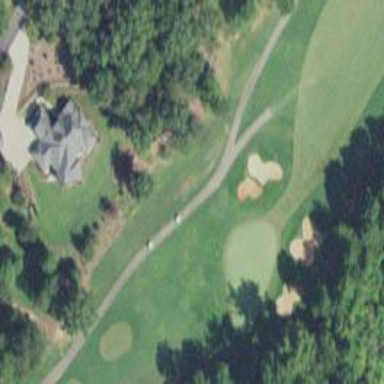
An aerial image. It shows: Path for both roads and golfers.